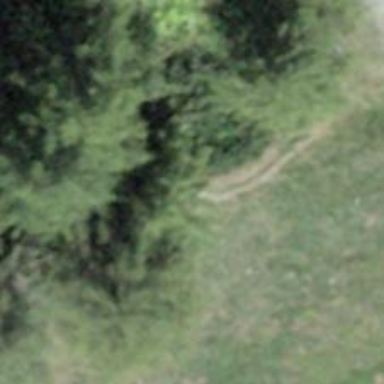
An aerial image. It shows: Bench.